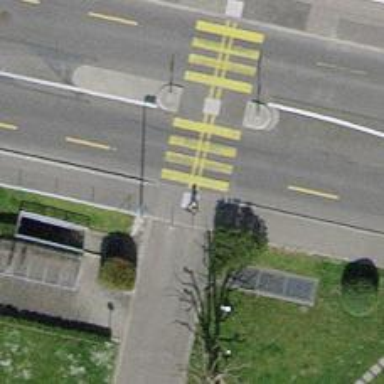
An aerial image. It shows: Asphalt footway with marked zebra crossing and island.